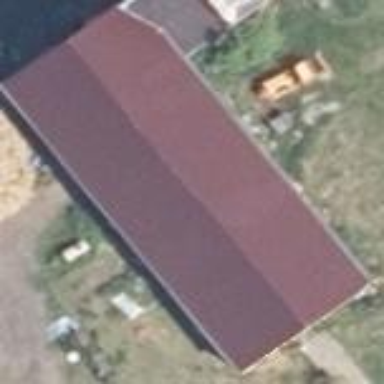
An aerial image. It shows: Gabled building.